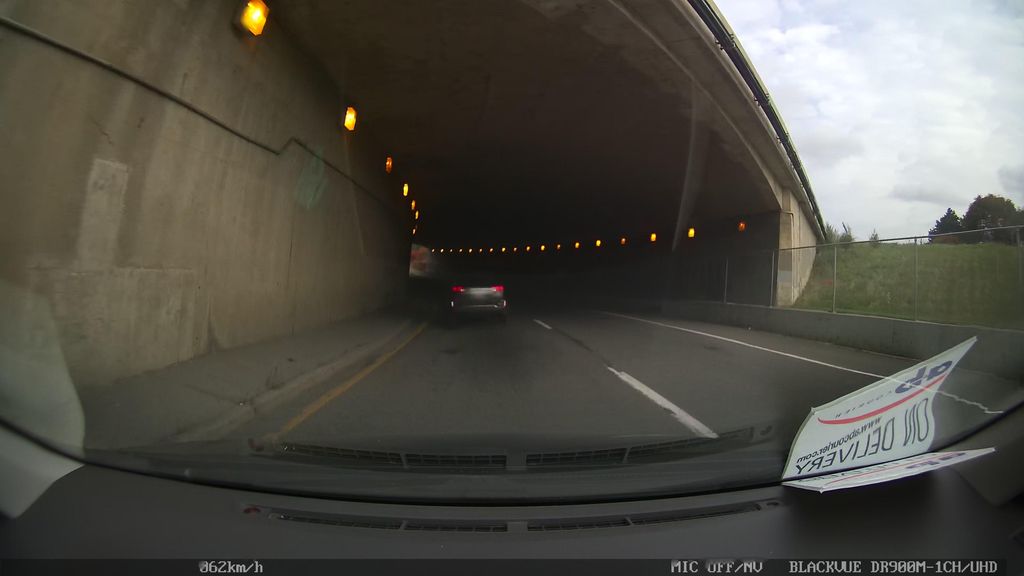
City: toronto